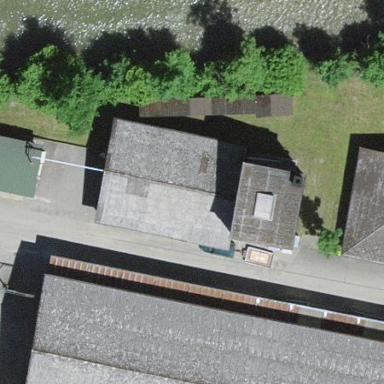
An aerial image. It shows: Barn.